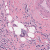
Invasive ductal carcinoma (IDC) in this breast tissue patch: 1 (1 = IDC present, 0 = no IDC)